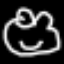
Label: frog